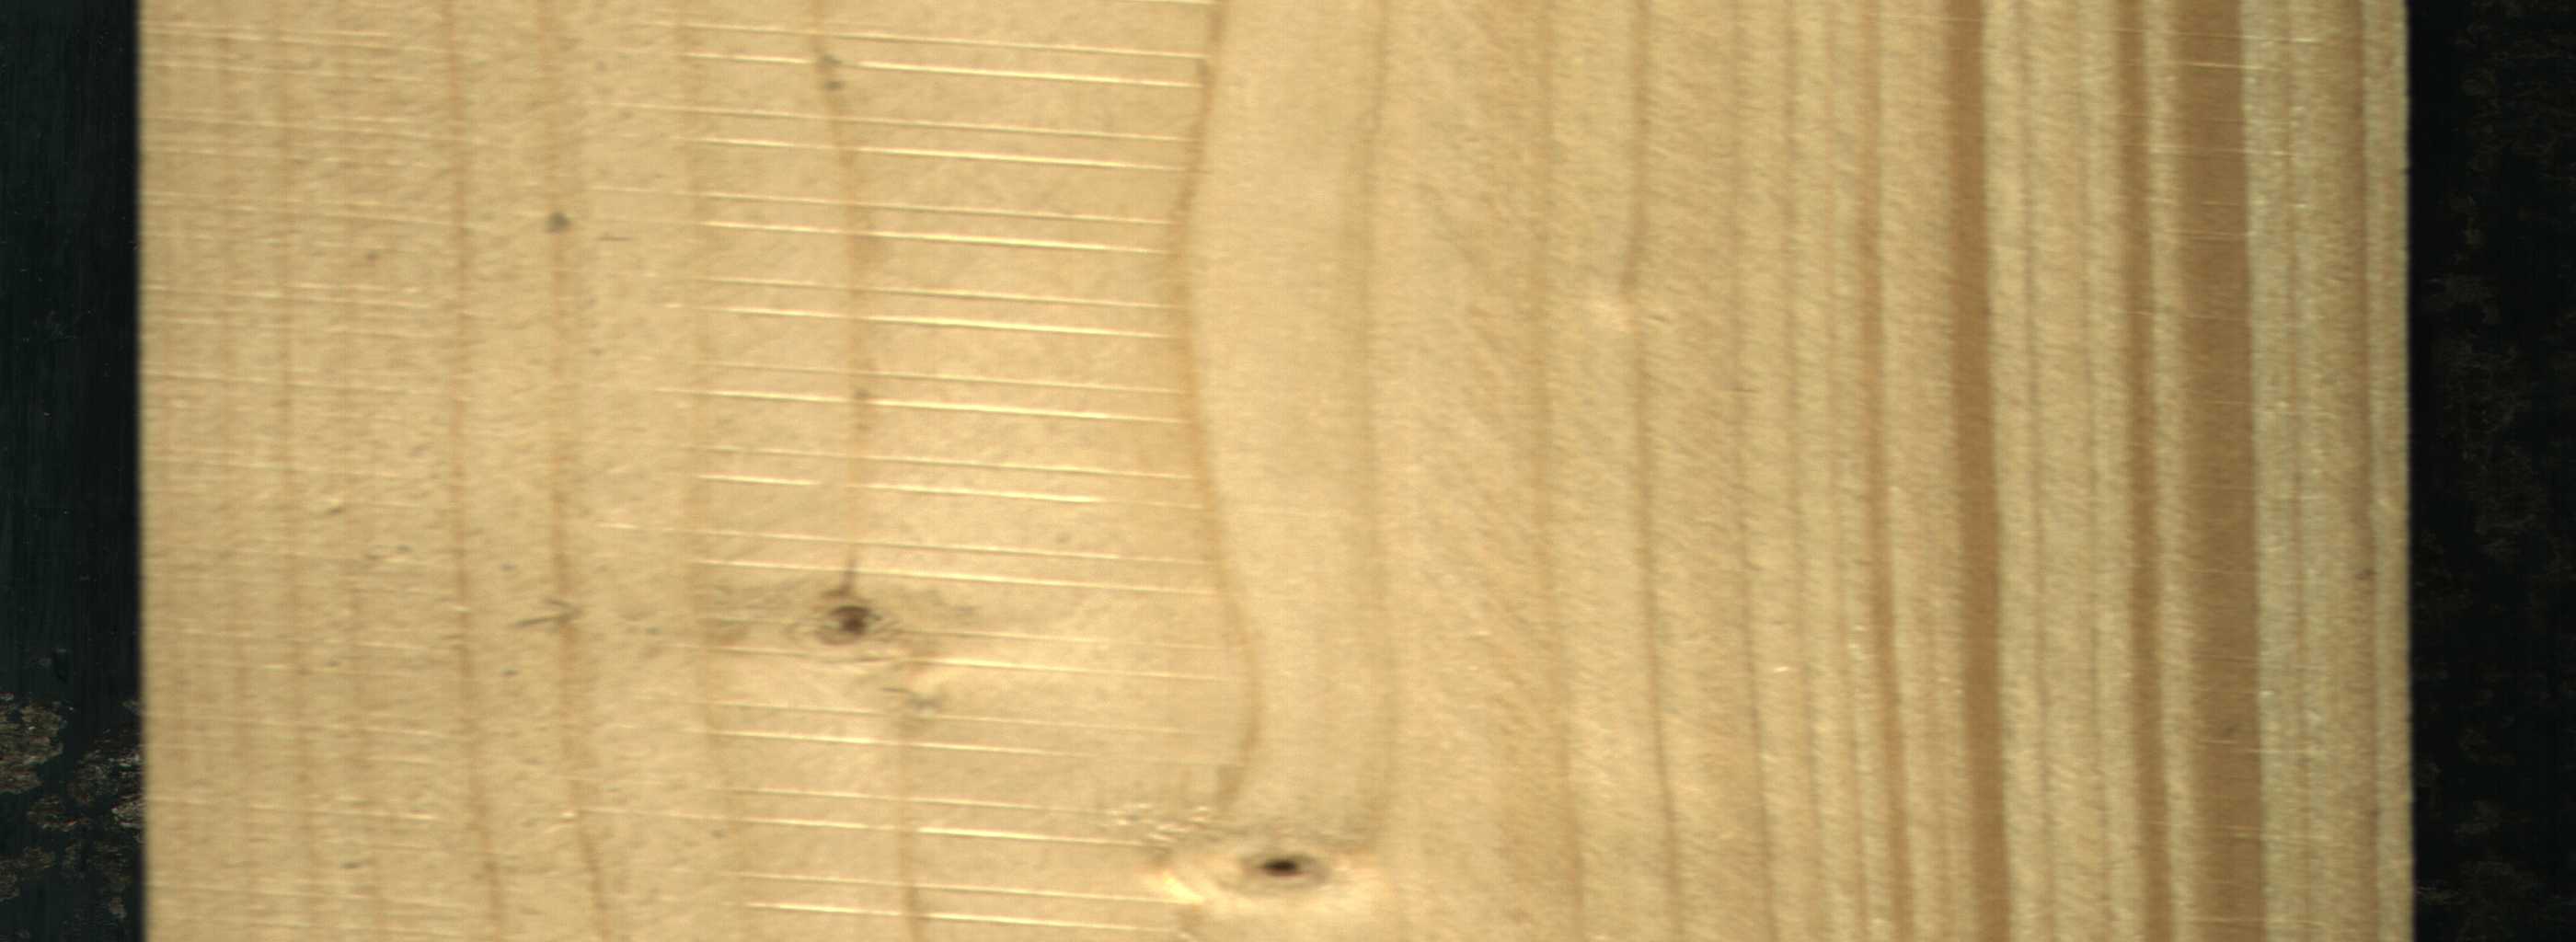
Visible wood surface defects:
Quartzity
Live_Knot
Live_Knot